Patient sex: M
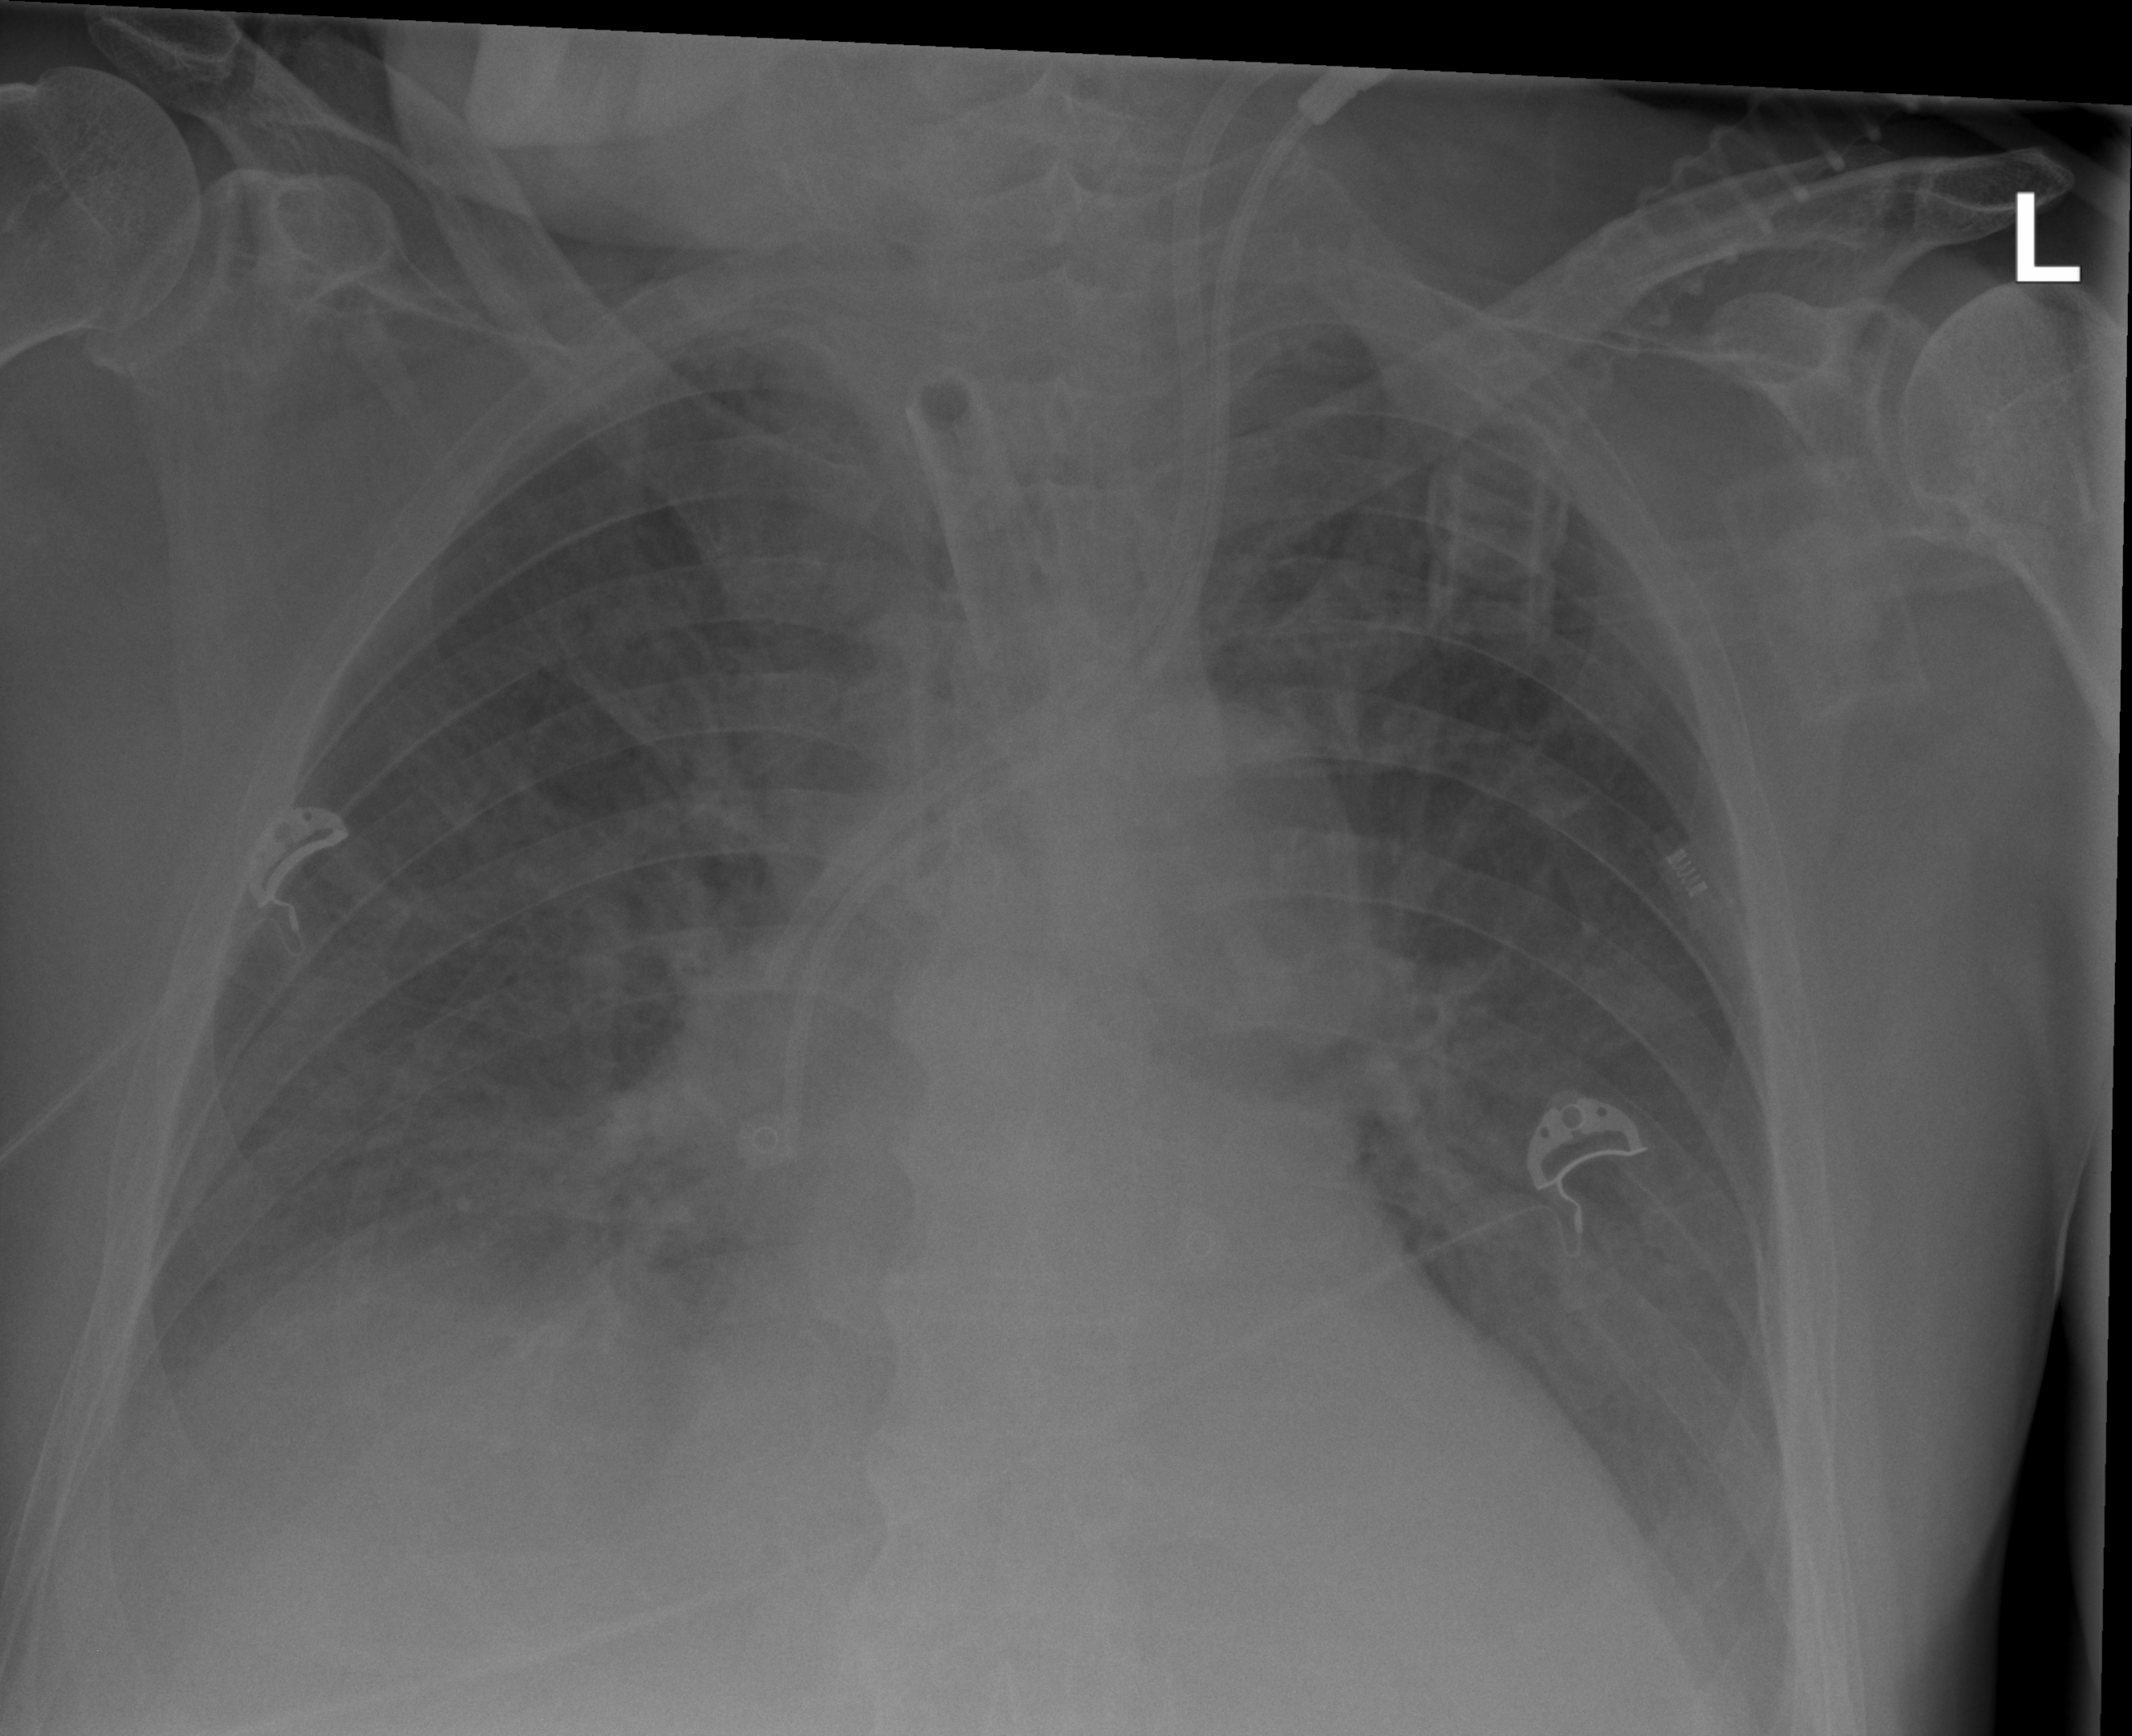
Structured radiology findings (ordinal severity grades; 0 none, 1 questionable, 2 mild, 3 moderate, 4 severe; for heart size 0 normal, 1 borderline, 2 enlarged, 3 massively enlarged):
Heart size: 2
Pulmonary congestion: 3
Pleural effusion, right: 2
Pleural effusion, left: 2
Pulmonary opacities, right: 2
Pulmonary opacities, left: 0
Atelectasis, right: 2
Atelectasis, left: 2